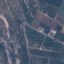
Land use / land cover: PermanentCrop